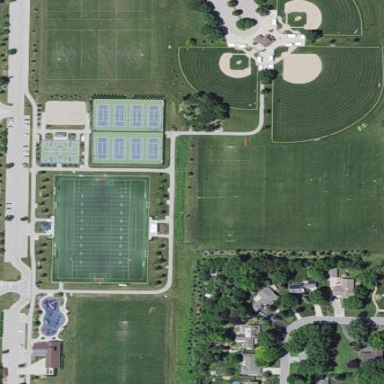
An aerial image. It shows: Sports Park designated as leisure land park.